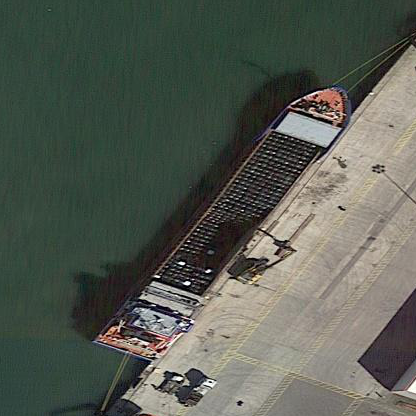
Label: civil